Question: What is the color of the ball at (2, 2, 2)? The answer is the name of the color, with the first letter capitalized. You can choose an answer from Red, Green, Orange, Cyan, Purple, Blue and Yellow.
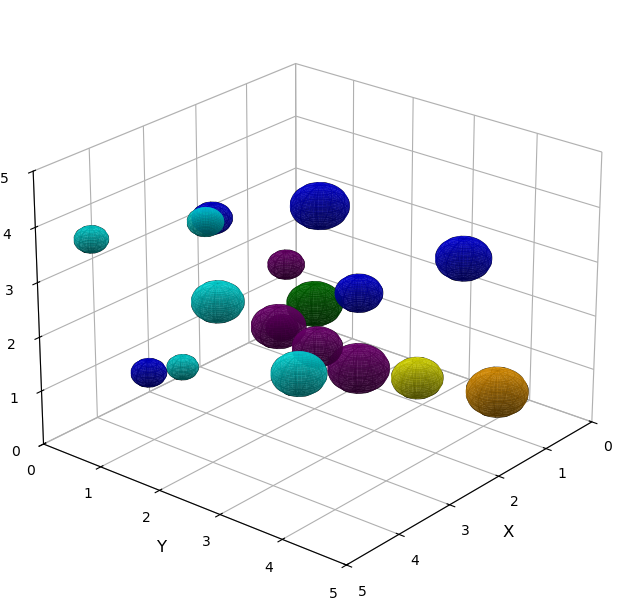
Answer: Green